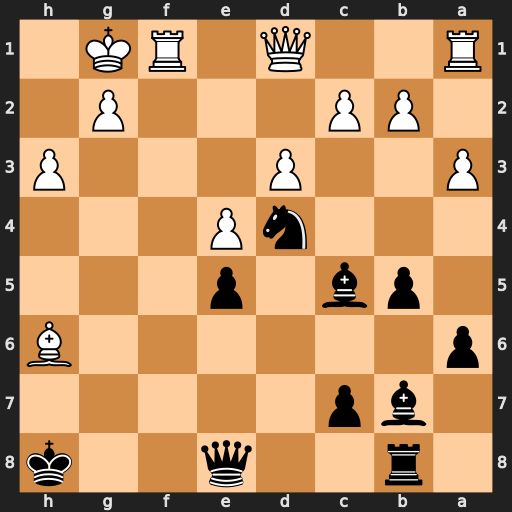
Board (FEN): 1r2q2k/1bp5/p6B/1pb1p3/3nP3/P2P3P/1PP3P1/R2Q1RK1
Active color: b
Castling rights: -
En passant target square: -
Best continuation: Nf5+ Kh2 Nxh6